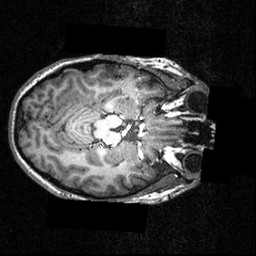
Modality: T1w
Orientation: axial
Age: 22
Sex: female
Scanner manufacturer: siemens
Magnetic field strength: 3.951 T
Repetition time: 1.5 s
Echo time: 0.00335 s